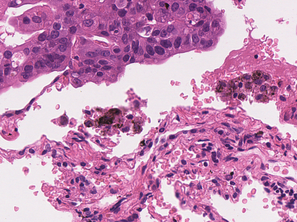
Tumor epithelial tissue: yes
Tumor-associated stroma tissue: yes
Normal tissue: no